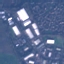
Land use / land cover class: Industrial